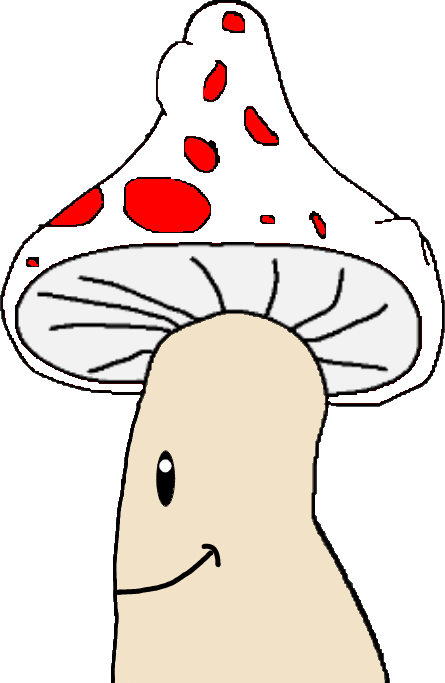
Label: 4_Yes_Chad